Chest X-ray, PA view. Patient: 33 years old, sex M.
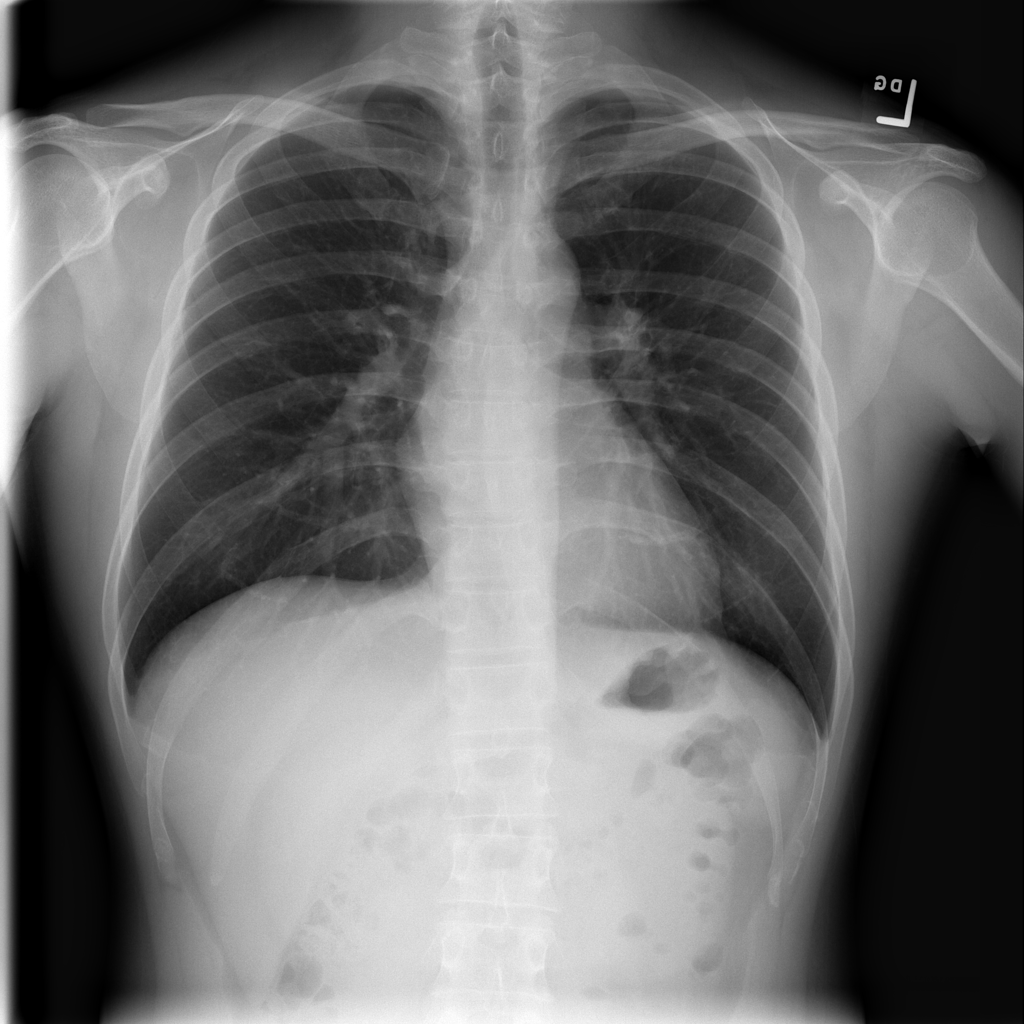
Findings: No Finding